Question: I have added the following php.ini (this is 100% of file):
'''
upload_max_filesize = 200M
post_max_size = 200M
session.gc_maxlifetime = 6000
max_execution_time = 600
'''
When it is present the phpinfo() lists PDO in the configure command but nowhere else. The drivers, API version and SQLite version are all . I discovered this when queries started failing with "Class 'PDO' not found".
If I remove the php.ini I get different results, see below. This is on a shared server. How should I proceed? I absolutely must have the php.ini modifications.

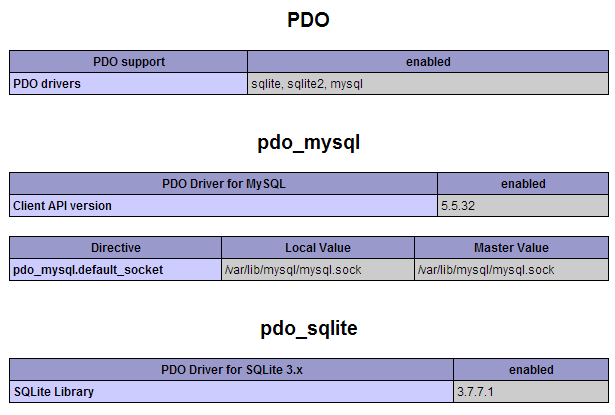
Answer: If your ini file only contains those vars it will only override them and use the master values for the others but in most cases extensions like pdo, mysqli, mbstring, sqlite are disabled by default to save resources and most shared hostings nowadays let you enable them.